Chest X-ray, AP view. Patient: 62 years old, sex M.
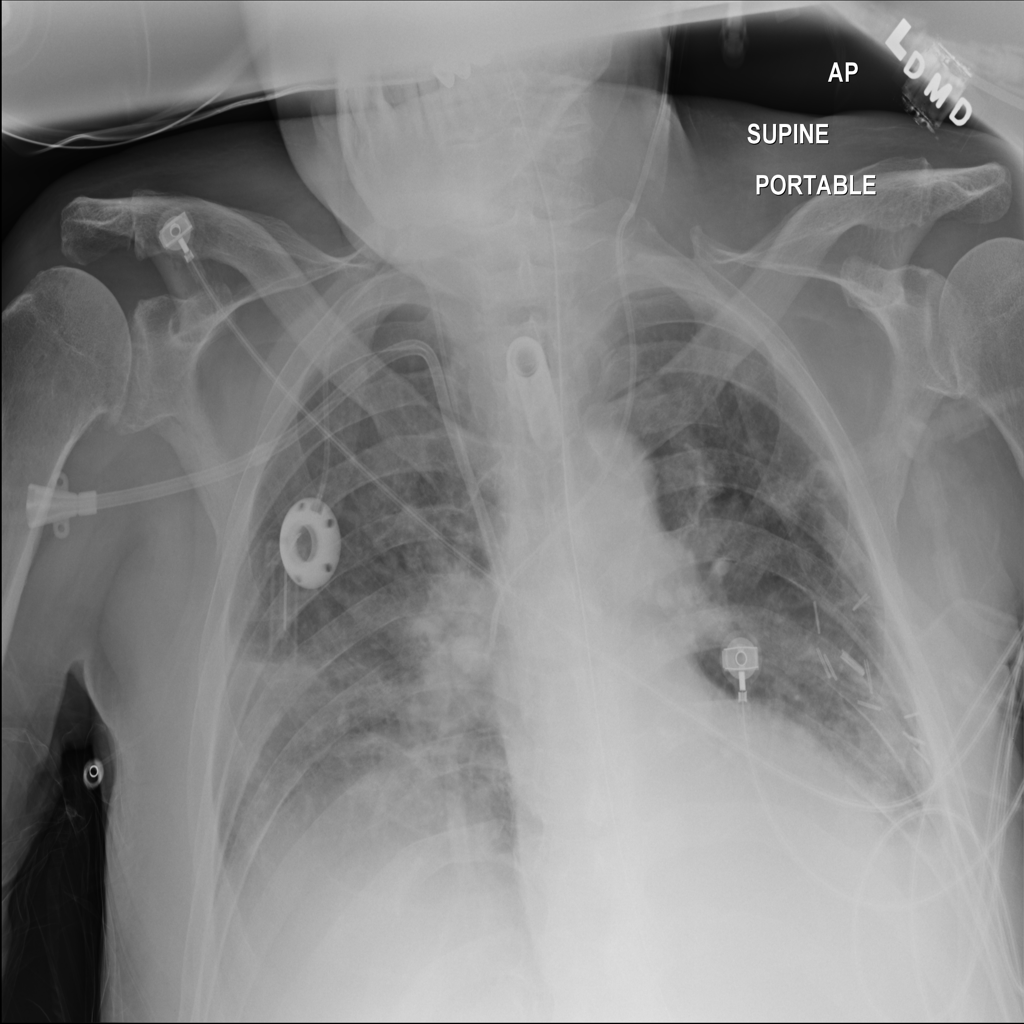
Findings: Infiltration